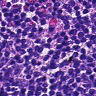
Metastatic tissue present: no